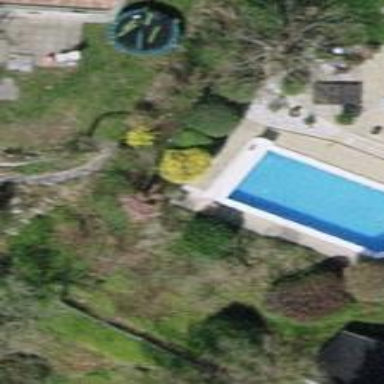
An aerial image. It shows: Swimming pool located in leisure land.